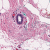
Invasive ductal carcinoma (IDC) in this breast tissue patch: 0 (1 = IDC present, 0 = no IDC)